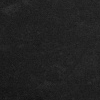
Atmospheric dust classification: dusty